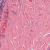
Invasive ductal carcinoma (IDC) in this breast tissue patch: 0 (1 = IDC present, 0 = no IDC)